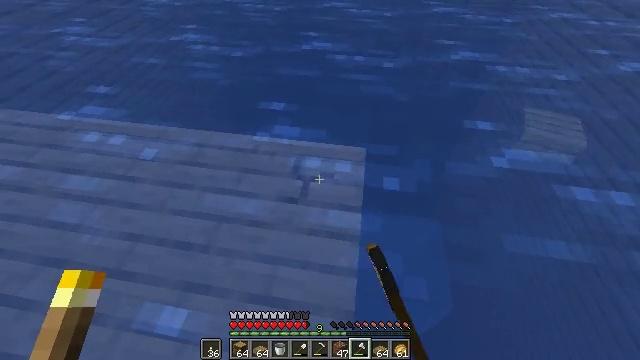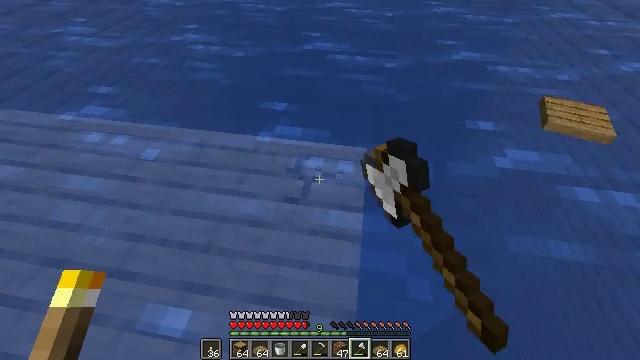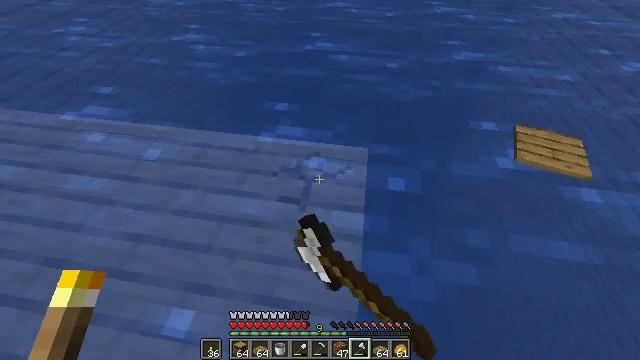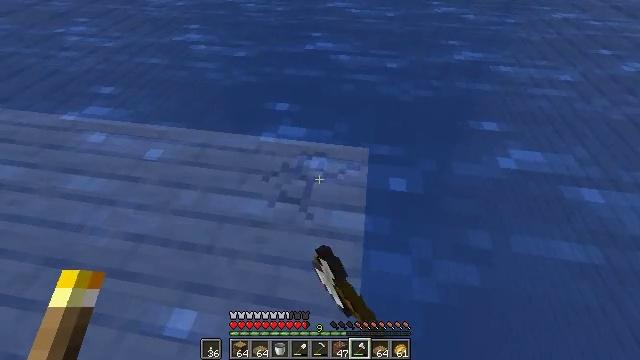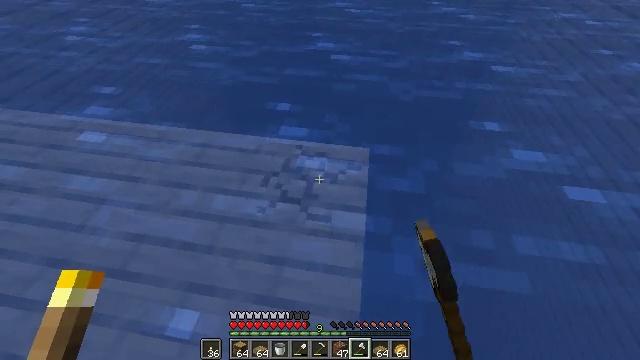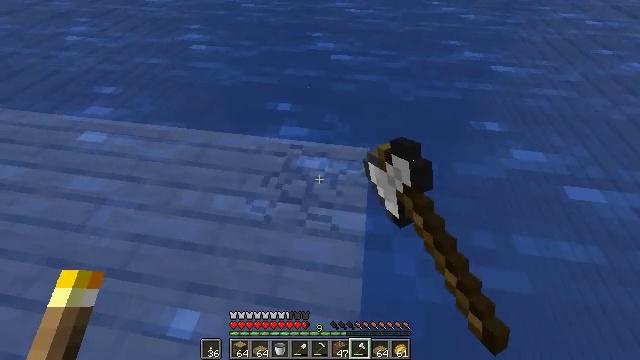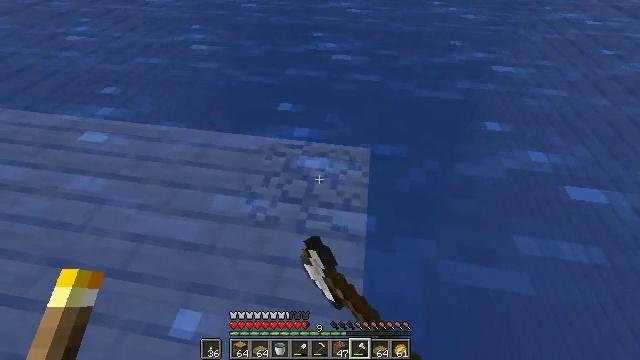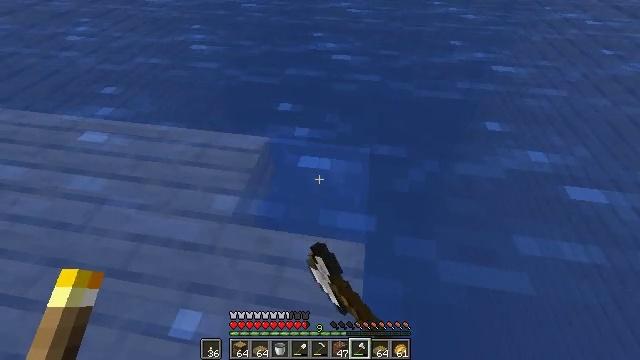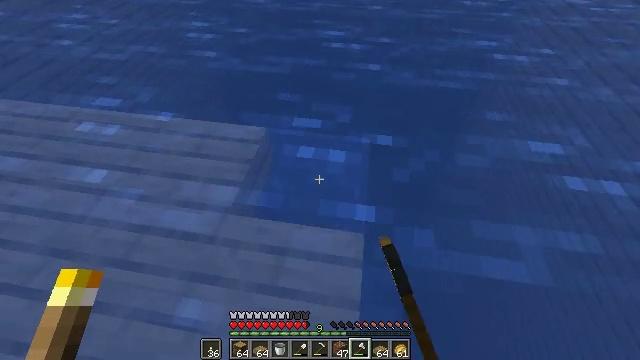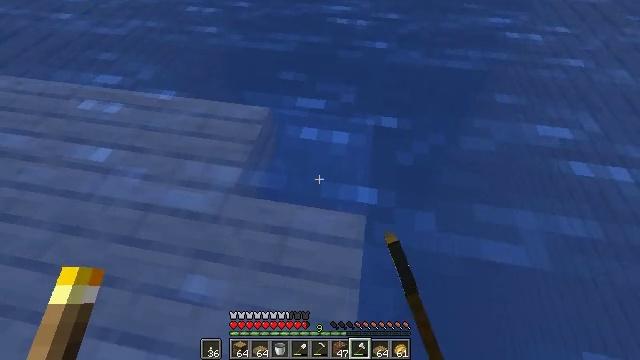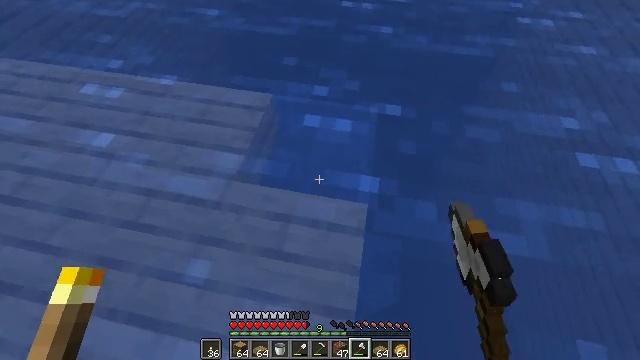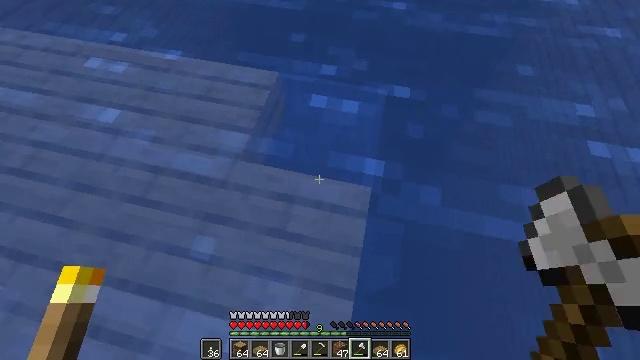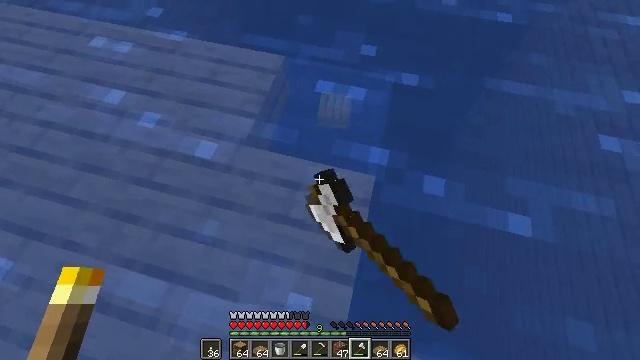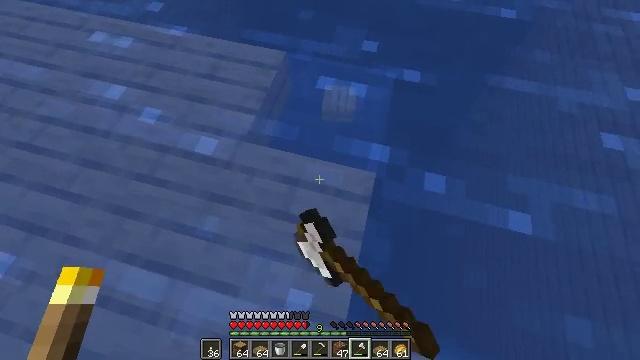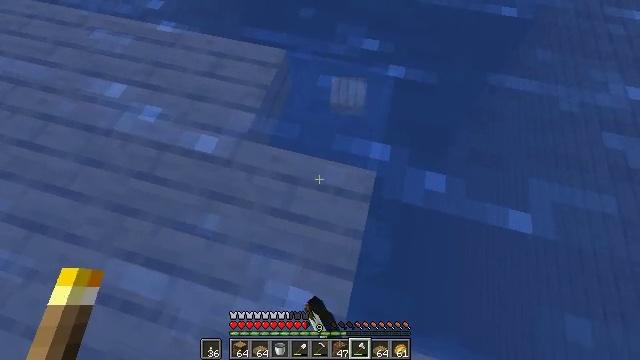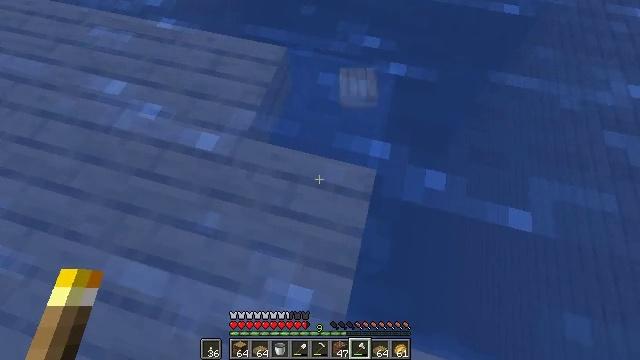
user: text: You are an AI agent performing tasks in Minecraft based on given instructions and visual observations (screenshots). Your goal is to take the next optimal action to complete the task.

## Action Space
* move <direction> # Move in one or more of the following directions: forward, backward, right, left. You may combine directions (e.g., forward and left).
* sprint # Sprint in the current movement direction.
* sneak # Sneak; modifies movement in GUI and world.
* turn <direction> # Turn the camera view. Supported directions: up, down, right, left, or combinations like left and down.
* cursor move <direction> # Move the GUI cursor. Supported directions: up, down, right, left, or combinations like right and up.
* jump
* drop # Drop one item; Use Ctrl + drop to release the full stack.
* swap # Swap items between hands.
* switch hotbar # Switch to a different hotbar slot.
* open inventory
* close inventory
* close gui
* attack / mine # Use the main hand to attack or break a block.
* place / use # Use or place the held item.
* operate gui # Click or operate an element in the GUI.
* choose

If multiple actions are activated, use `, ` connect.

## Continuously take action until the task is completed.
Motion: motion action
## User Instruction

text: Break the oak slab to get it back.
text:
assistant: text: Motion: attack / mine
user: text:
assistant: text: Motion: attack / mine
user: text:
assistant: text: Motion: attack / mine
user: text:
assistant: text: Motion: attack / mine
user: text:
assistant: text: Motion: attack / mine
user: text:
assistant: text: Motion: attack / mine
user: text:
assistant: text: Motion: attack / mine
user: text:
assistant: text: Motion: turn down, attack / mine
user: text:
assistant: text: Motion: turn left and down, attack / mine
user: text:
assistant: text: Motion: turn down, attack / mine
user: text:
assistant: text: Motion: turn left and down, attack / mine
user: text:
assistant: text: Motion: turn left and down, attack / mine
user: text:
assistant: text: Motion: attack / mine
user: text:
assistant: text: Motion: attack / mine
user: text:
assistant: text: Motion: attack / mine
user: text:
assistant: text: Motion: attack / mine
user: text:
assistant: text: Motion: attack / mine
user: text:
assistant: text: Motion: attack / mine
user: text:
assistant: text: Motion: attack / mine
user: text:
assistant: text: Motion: attack / mine
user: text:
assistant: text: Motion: attack / mine
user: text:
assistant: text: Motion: attack / mine
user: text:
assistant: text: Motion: attack / mine
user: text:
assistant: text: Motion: move left, attack / mine
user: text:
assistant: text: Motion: move left, attack / mine
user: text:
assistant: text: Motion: move left, attack / mine
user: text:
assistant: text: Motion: move left, attack / mine
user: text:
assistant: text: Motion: move left, attack / mine
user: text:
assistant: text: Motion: move left, attack / mine
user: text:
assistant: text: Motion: move left, turn right and up, attack / mine